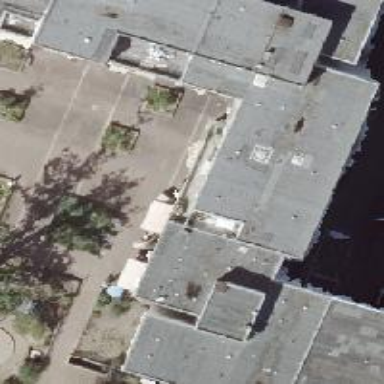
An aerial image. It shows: Flat-roofed apartment building.